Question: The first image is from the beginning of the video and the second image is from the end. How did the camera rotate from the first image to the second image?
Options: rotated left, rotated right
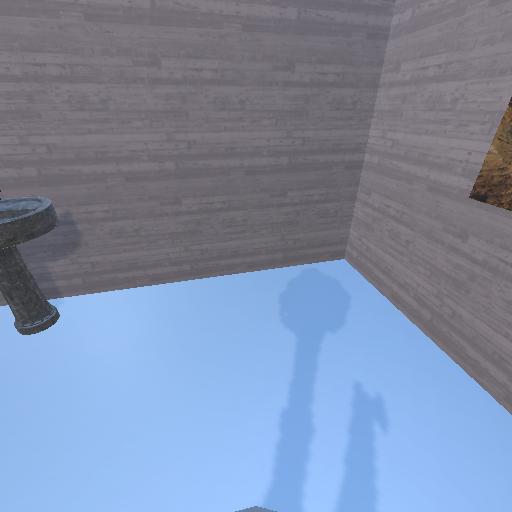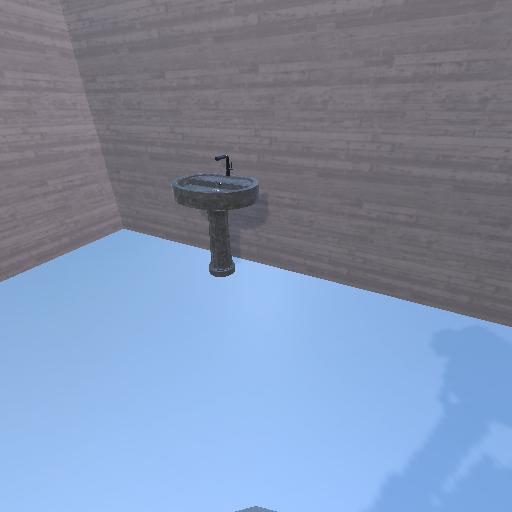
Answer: rotated left